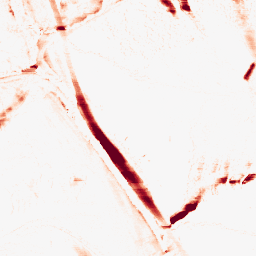
Category: morphological
Decomposition family: morphological_ellipse
Decomposition parameters: operation: opening
width: 5
height: 20
Upsampling method: cubic_catmull_rom
Upsampling parameters: scale: 4
Upsampling scale: 4